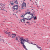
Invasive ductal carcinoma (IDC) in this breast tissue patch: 0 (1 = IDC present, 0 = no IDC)